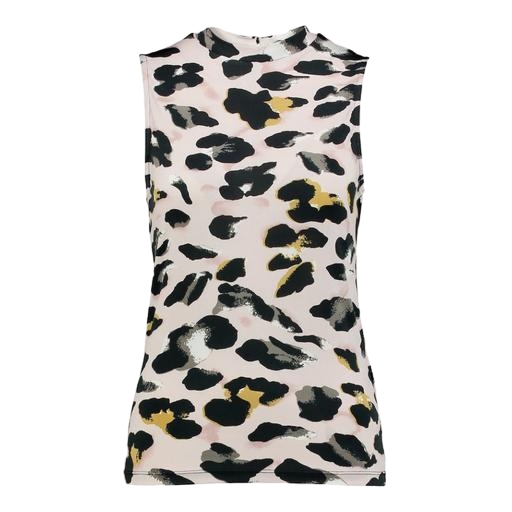
patterned tank top, printed tank top, leopard skin print tank top, white background